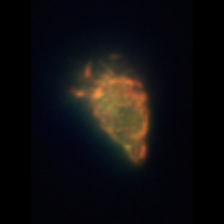
Taxon: Ciliates
Group: Other